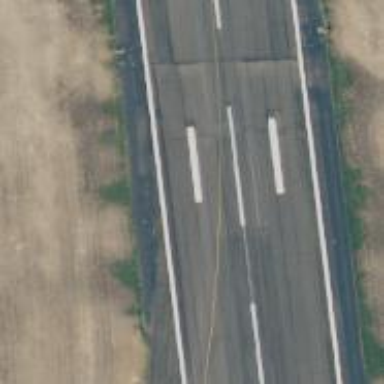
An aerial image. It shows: Image of taxiway at airport.